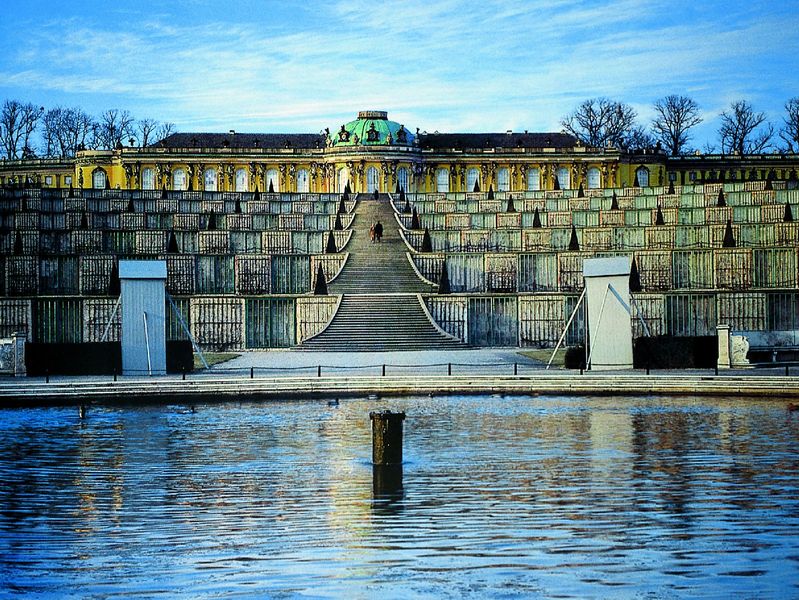
Titel: Schloss Sanssouci
Künstler: Georg Wenzeslaus von Knobelsdorff
Standort: Potsdam, Sanssouci (EU - D - BB)
Schlagwörter: baum, blau, himmel, mann, wasser, bäume, gelb, grün, menschen, see, teich, ufer, fenster, frau, park, schloss, architektur, barock, spiegelung, gold, rokoko, brunnen, garten, terrasse, wellen, herbst, kuppel, friedrich, treppe, treppen, könig, geländer, stufen, foto, treppenstufen, palast, becken, kupfer, orangerie, enfilade, potsdam, sansouci, freidrich, sanssouci, hängender garten, friederich, stufengarten, treppengarten, sanssoucie, sansoussie, sancsoussie